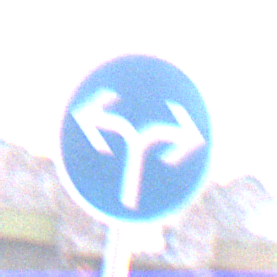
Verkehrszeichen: VorgeschriebeneFahrtrichtungRechtsOderLinks
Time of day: MorningAfternoon
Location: Outdoor (Special)
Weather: PartlyCloudy
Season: NotSpecified
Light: Natural